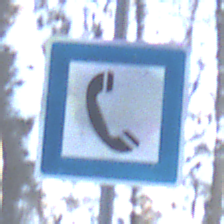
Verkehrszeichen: Fernsprecher
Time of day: MorningAfternoon
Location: Outdoor (Nature)
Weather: Clear
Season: Winter
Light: Natural